Aerial crown-view tile of a tropical tree (Barro Colorado Island, Panama), acquired 20240813:
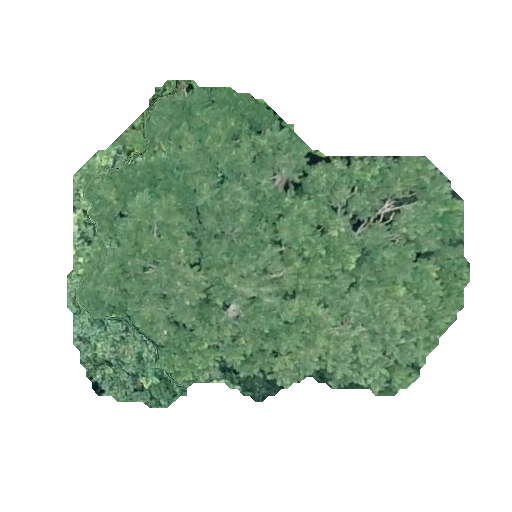
Species: Jacaranda copaia
GBIF accepted scientific name: Jacaranda copaia
Crown area: 147.944 m²